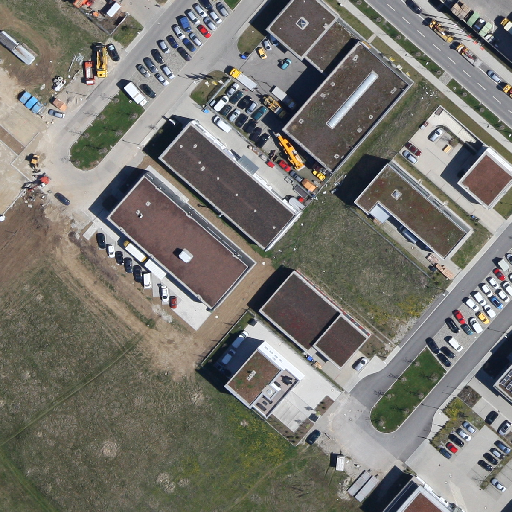
Referring expression: van in the parking area